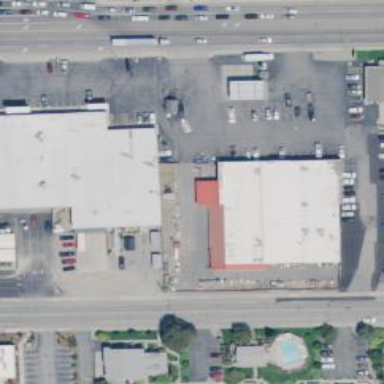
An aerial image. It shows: Country store within building.